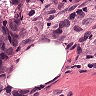
Metastatic tissue present: yes